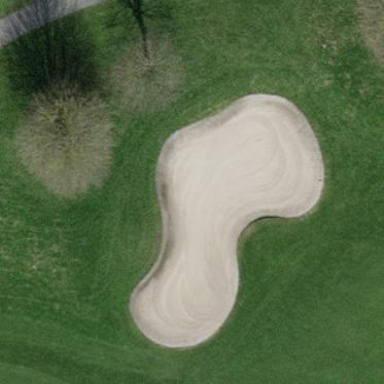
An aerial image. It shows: Sand bunker on golf course.